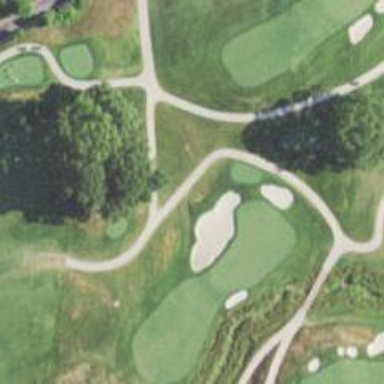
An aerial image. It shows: Golf fairway surrounded by grass.